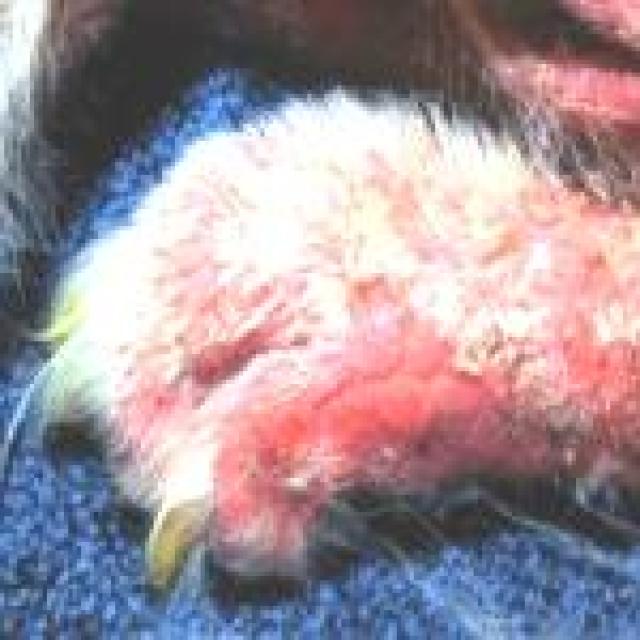
Canine fungal skin infection — characterized by alopecia, scaling, crusting, and circular lesions. Common agents include Malassezia and Candida species.